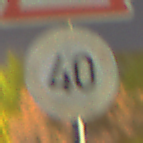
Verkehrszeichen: Geschwindigkeit40
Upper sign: KurveRechts
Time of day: Night
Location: Outdoor (Urban)
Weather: PartlyCloudy
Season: NotSpecified
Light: Artificial